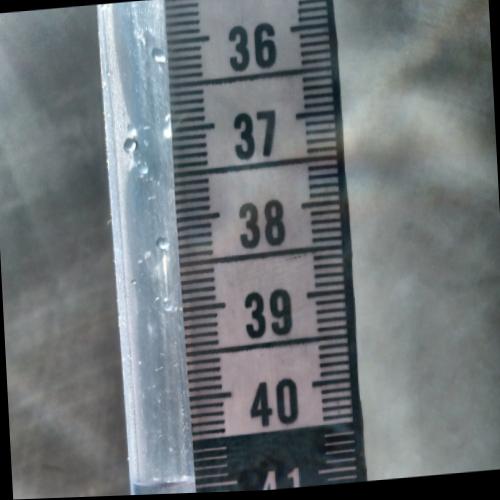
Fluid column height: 40.9 cm